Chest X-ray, PA view. Patient: 65 years old, sex F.
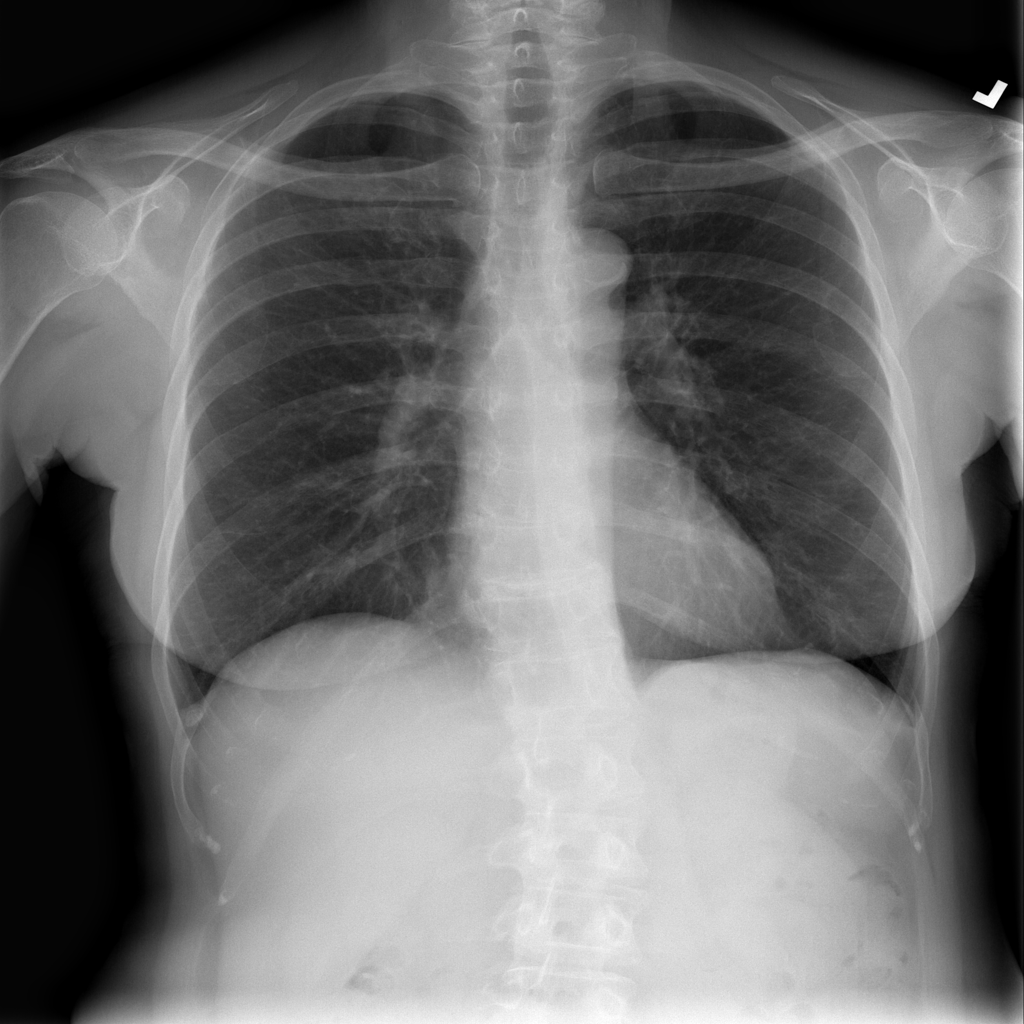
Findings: No Finding